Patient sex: F
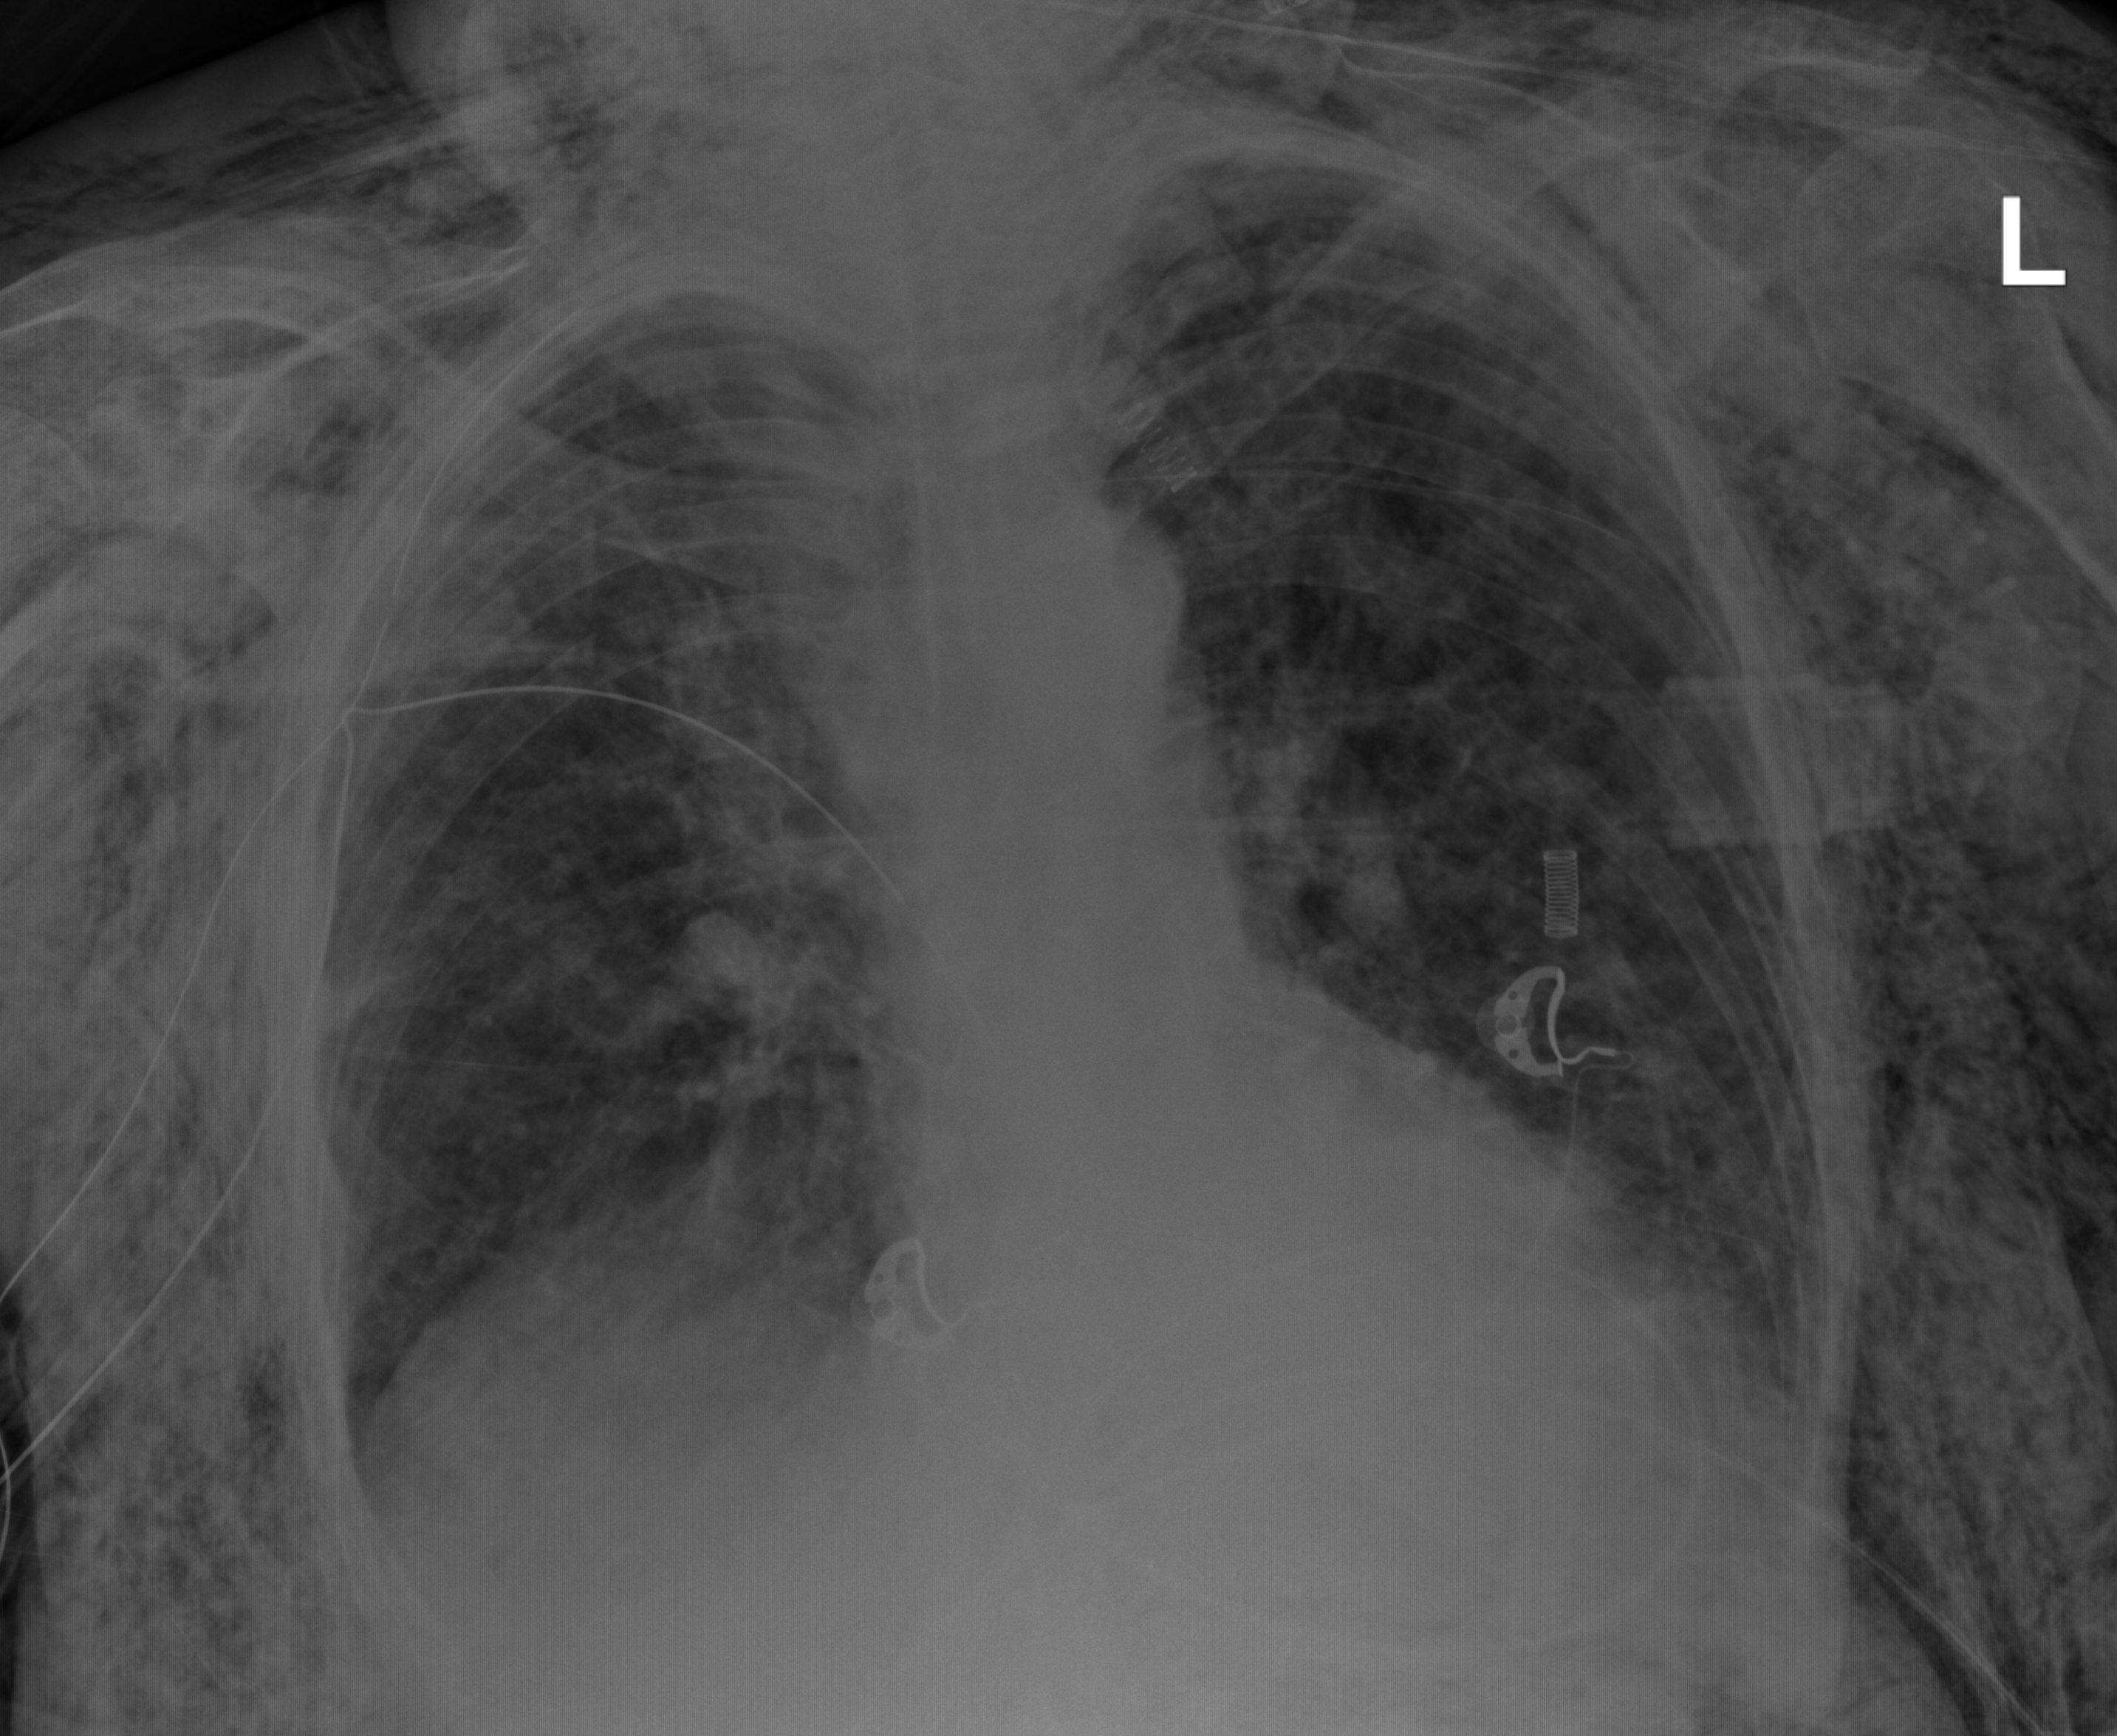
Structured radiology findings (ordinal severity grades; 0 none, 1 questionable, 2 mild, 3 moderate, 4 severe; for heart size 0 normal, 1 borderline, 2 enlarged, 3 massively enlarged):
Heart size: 0
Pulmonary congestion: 0
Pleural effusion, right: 0
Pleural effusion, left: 0
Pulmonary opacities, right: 0
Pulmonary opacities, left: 0
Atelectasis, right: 2
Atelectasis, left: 2